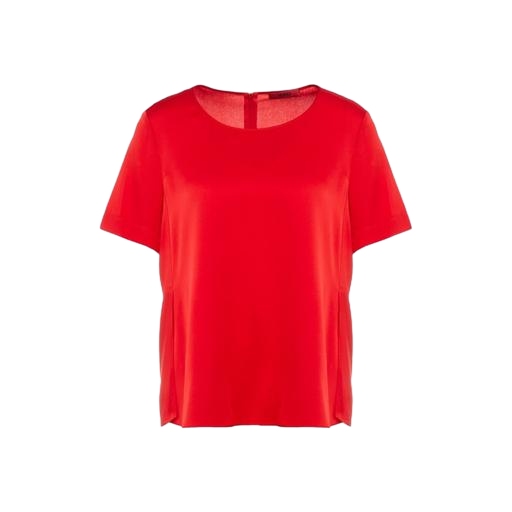
red boxy tee, red fluid tee, red boxy longline tee, white background